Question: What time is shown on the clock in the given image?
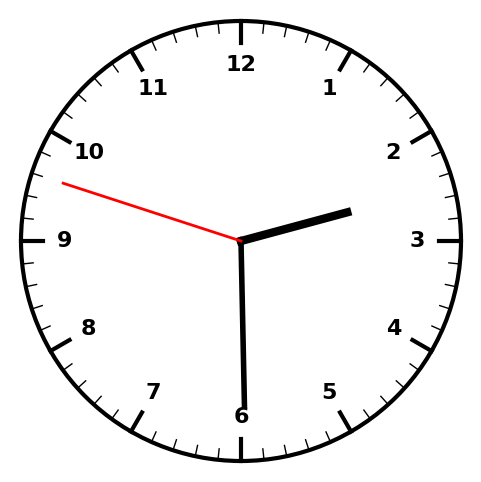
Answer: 02:29:48